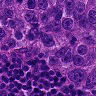
Metastatic tissue present: yes